五年级 · 立体几何学
王叔叔把一个如下图形状的铁质零件放入底面积是 30 平方分米, 水深 4 分米的长方体玻璃缸里(完全浸入水中），水面上升了１分米（水未溢出）。这个零件的体积是（）。

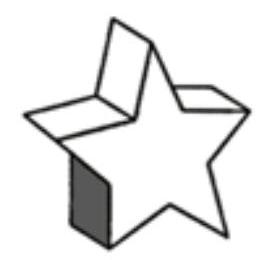
A. 30 立方分米
B. 30 立方厘米
C. 300 立方厘米

答案: A
解析: 解A

【分析】把零件放入装水的长方体玻璃缸完全浸入水未溢出, 那么水上升的体积就是零件的体积, 所以零件的体积 $=$ 长方体底面积 $\times$ 水上升高度, 据此解答。

【详解】 $30 \times 1=30$ （立方分米）

即这个零件的体积是 30 立方分米。

故答案为: $\mathrm{A}$

【点睛】此题考查了求不规则物体的体积,关键是理解水上升的体积就是物体的体积,用等体积求解。